Question: I'm using jQuery autocomplete for the first time. I've created a simple data base that contains several user names and a simple search box to practice the autocomplete function that I've just read about. I've verified that my mysql queries are working within mysql. I also verified that I'm connected to the database. I still can not get it to auto suggest terms. I think (though not 100% sure) that I've isolated my problem to the way that i'm using the $_REQUEST['term'] command. So two questions: Am I using this command correctly, and is there something wrong with how I'm doing auto complete? Note: I'm aware that I haven't sanitized the input. I'm just practicing the autocomplete stuff
Additional info " If I take out the $_request and just query all the users, it will return an autocomplete with all of database users. This happens regardless of what key I type. This would lead me to believe that it's receiving the ajax request.
here's what my console shows

here is my actest.php
'''
<!doctype html>
<html lang="en">
<head>
<meta charset="utf-8">
<title>AutoComplete Test</title>
<link rel="stylesheet" href="//code.jquery.com/ui/1.10.4/themes/smoothness/jquery-ui.css">
<script src="//code.jquery.com/jquery-1.10.2.js"></script>
<script src="//code.jquery.com/ui/1.10.4/jquery-ui.js"></script>
<link rel="stylesheet" href="/resources/demos/style.css">
<script> jQuery(document).ready(function($){
$('#username').autocomplete(
{source:'suggest_username.php',
minLength:2
});
});
</script>
</form>
</head>
<body>
<form action="actest.php" method="POST">
Enter Username:
<input type="text" id="username" />
<br />
<input type="submit" value="Search" />
</body>
</html>
'''
Here is my suggest_username.php
'''
<?php
// here we set the database information
$SERVER = 'localhost';
$USER = 'user';
$PASS = 'password';
$DATABASE = 'database';
// we are instantiating the mysqli database object
$db = new mysqli($SERVER, $USER, $PASS, $DATABASE);
// error check
if($db->connect_errno > 0){
// report an error
die('Unable to connect to database [' . $db->connect_error . ']');
}
$rs = 'SELECT * FROM users WHERE user LIKE "($_REQUEST['term']) .'%'"';
$result = $db->query($rs);
$data = array();
while ($row = $result->fetch_assoc())
{
$data[] = array(
'label' => $row['user'] ,
'value' => $row['user']
);
}
// jQuery wants JSON data
echo json_encode($data);
flush();
'''
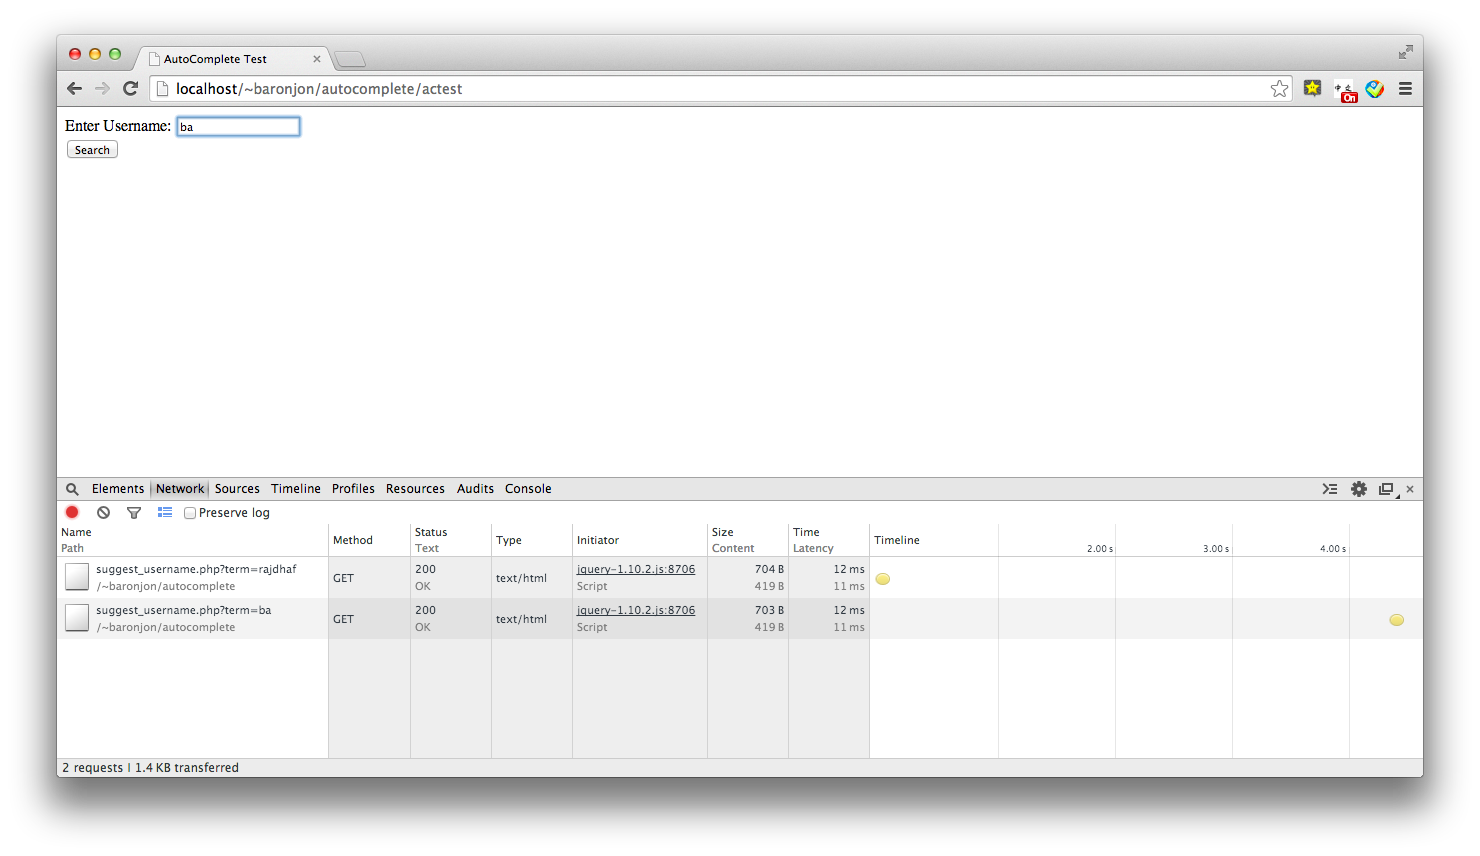
Answer: I would suggest this line has a syntax error on it:
'''
$rs = 'SELECT * FROM users WHERE user LIKE "($_REQUEST['term']) .'%'"';
'''
looks like it should be something like this:
'''
$rs = 'SELECT * FROM users WHERE user LIKE "(' . $_REQUEST['term'] . ')%"';
'''
Not sure if you need the brackets either and you may want to make sure you make it safe so you can't get and sql injection attack